Question: This is my first IOS app, just for training, and I got some issue with Label ,check the image
As you can See is not properly shown and some words are missing.
So How to fix it and make the string appears on multiLines if it's too long?
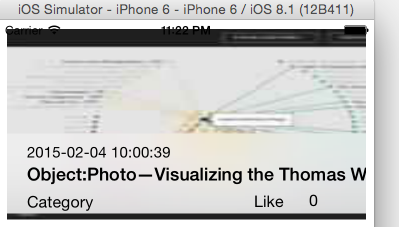
Answer: In your storyboard, select the UILabel and open the Attributes Inspector (in the utilities, which can be opened with the shortcut opt-command-4). You can change all the the basic properties of the UILabel here.
For multiple lines, ensure that the label height is large enough and set the to 0. You can also change the font scaling in the property (default is fixed font size).
I can't really tell from your screenshot, but you may have some Auto Layout issues with the width of your label to the right side of the window. So you may want to look into setting Auto Layout constraints as well.